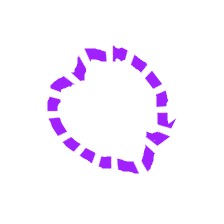
Shape: circle